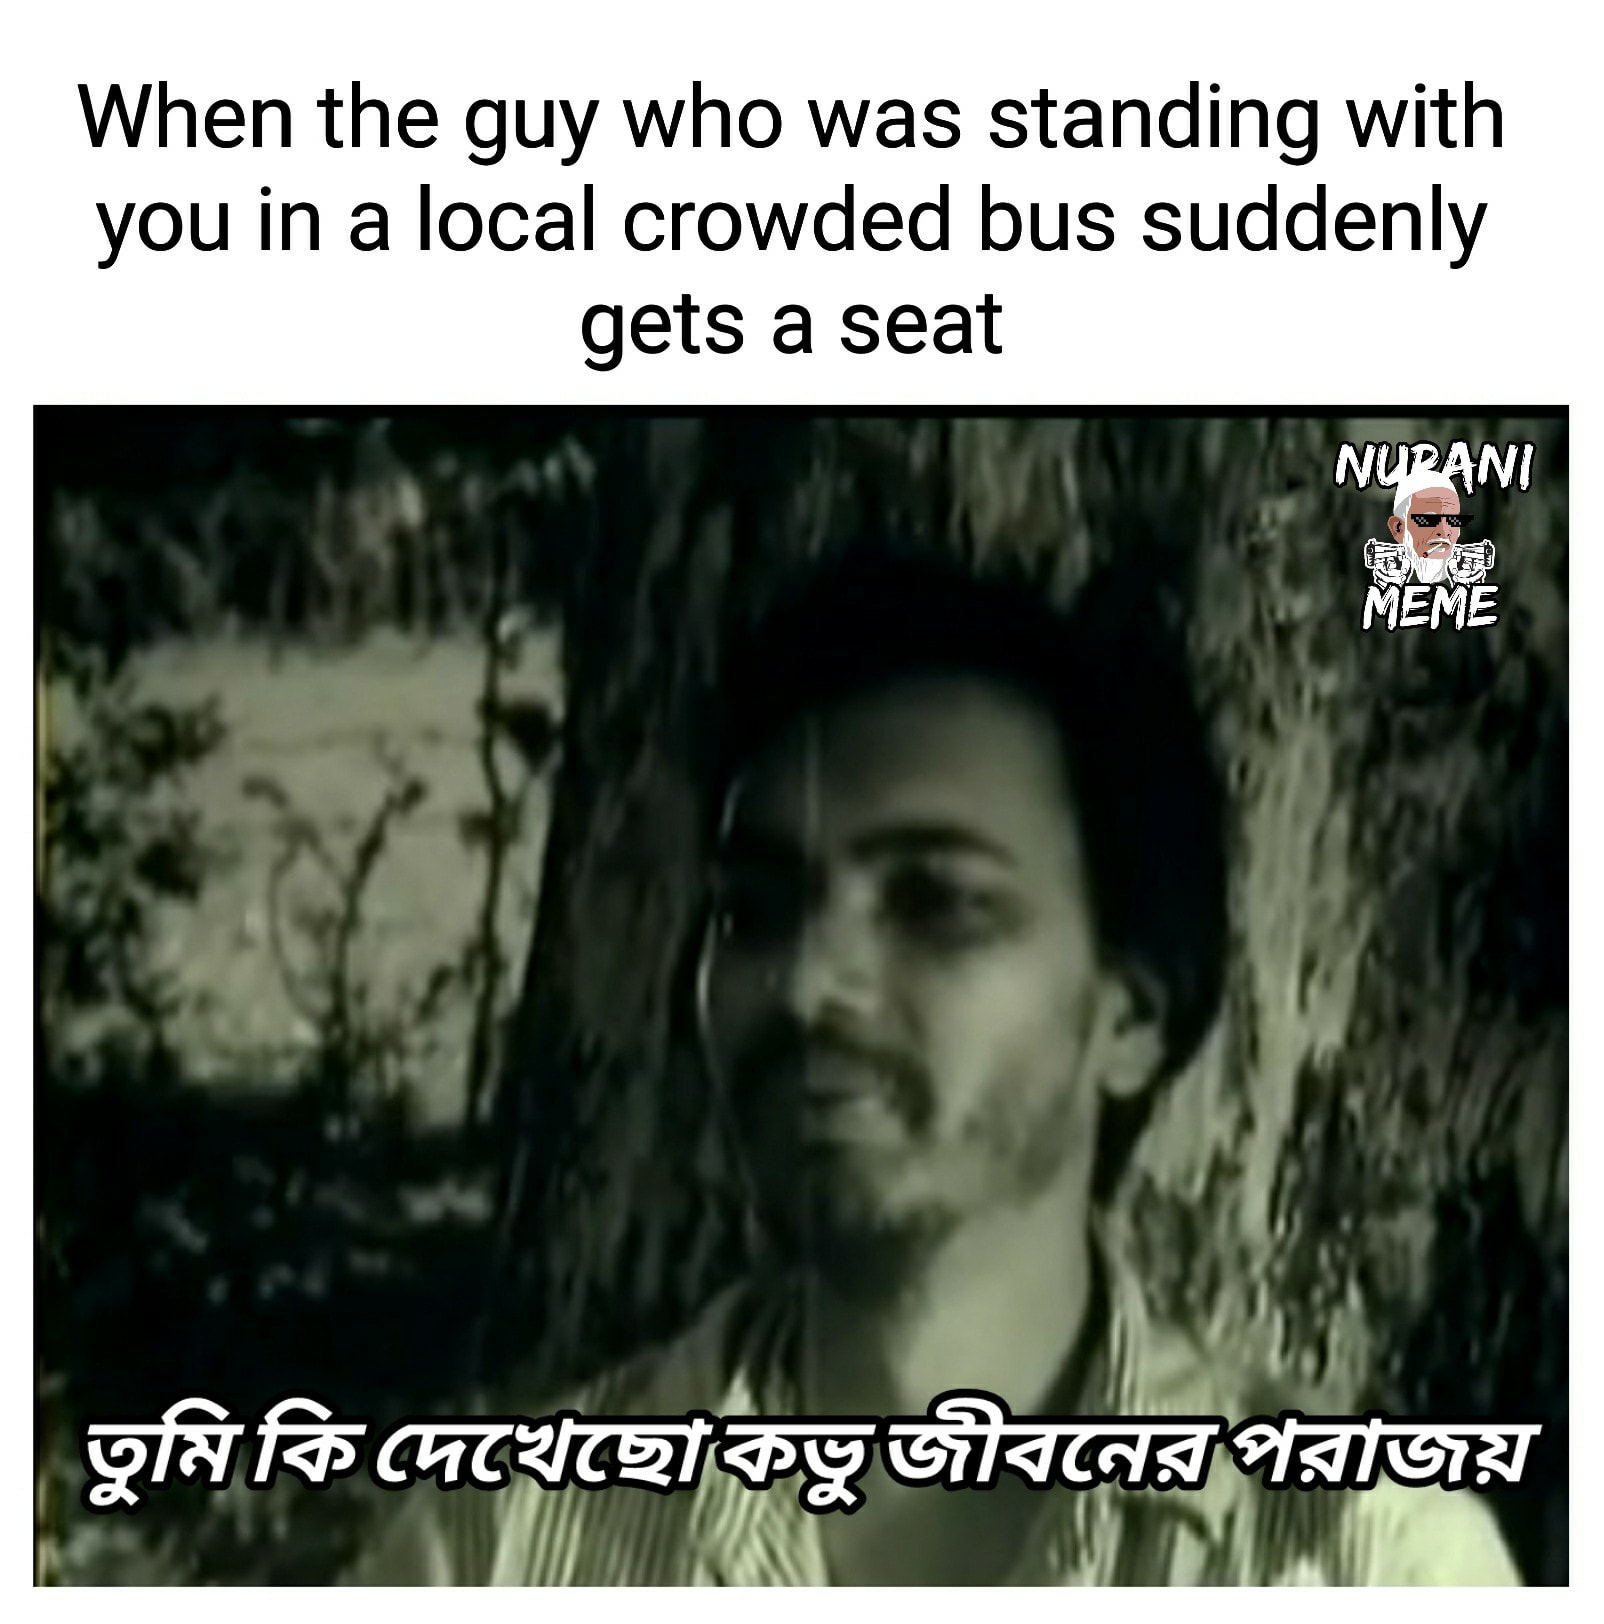
Caption: When the guy who was standing with you in a local crowded bus suddenly gets a seat  তুমি কি দেখছো কভু জীবনের পরাজয়
Label: non-hate